Field crop: maize
Growth stage: 2
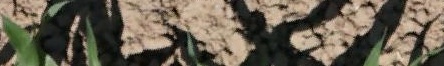
Species: maize